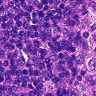
Metastatic tissue present: no